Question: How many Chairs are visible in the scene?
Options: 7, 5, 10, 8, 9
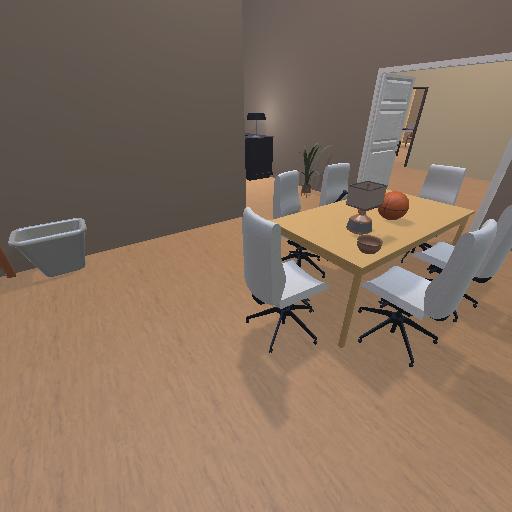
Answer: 7